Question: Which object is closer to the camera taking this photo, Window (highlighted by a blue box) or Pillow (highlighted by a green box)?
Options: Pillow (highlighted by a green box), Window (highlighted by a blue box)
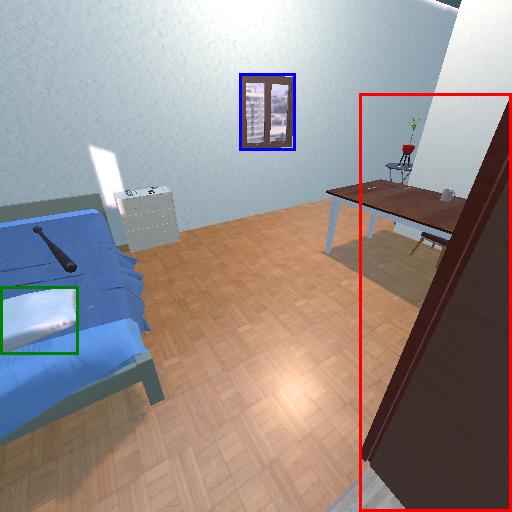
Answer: Pillow (highlighted by a green box)